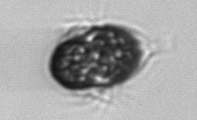
Label: Mesodinium